Field crop: maize
Growth stage: 2
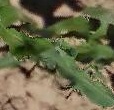
Species: maize